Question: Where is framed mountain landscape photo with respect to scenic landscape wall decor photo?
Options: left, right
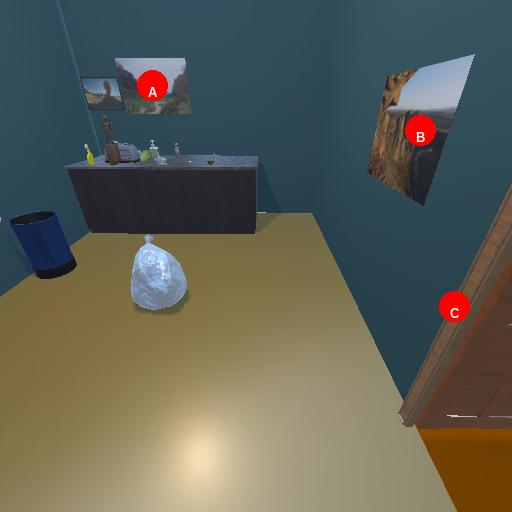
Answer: left